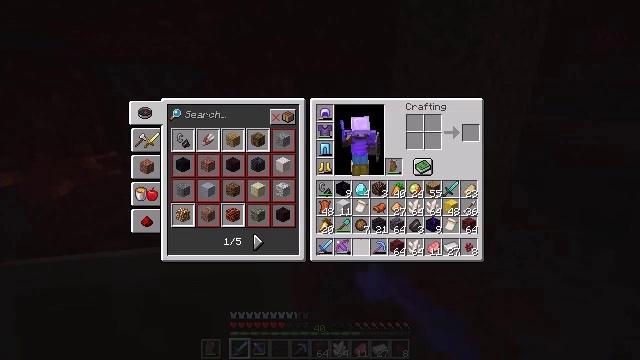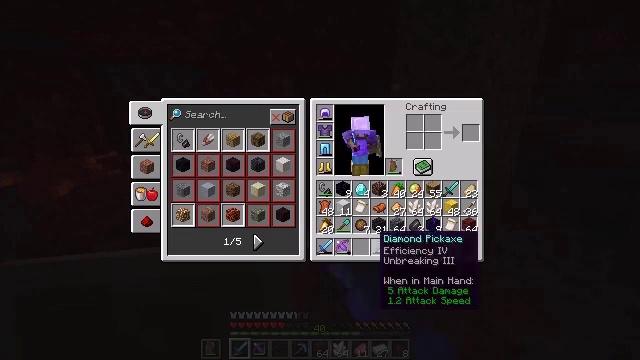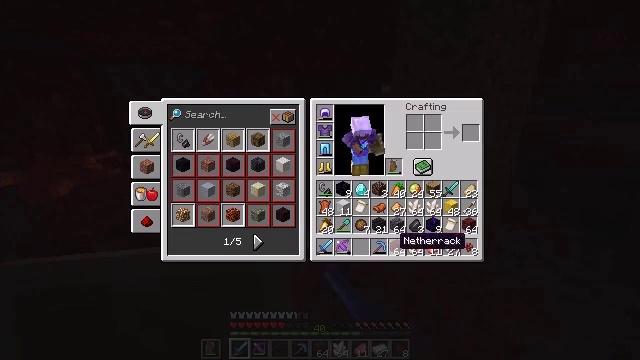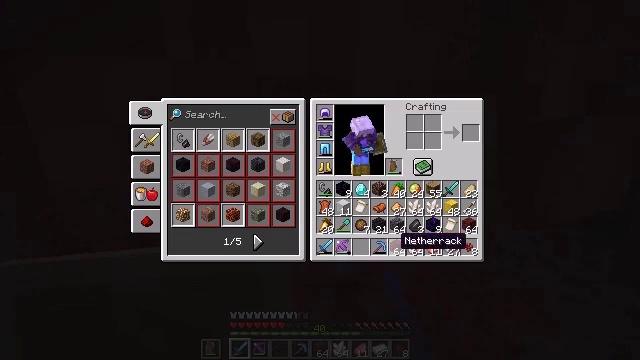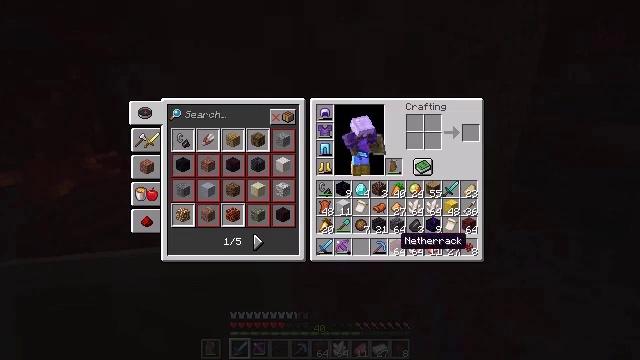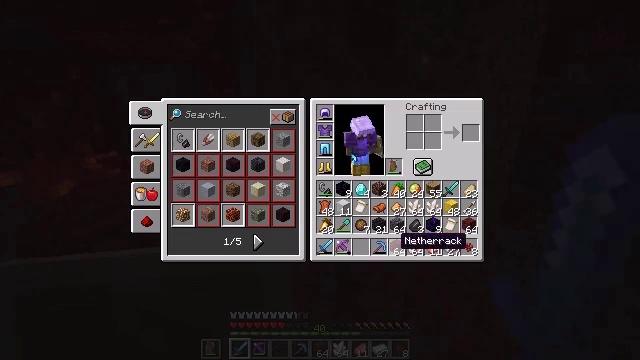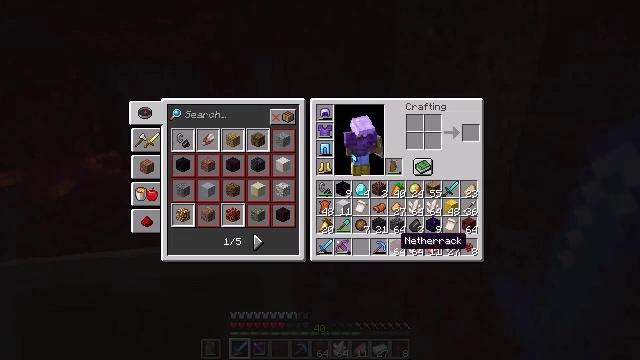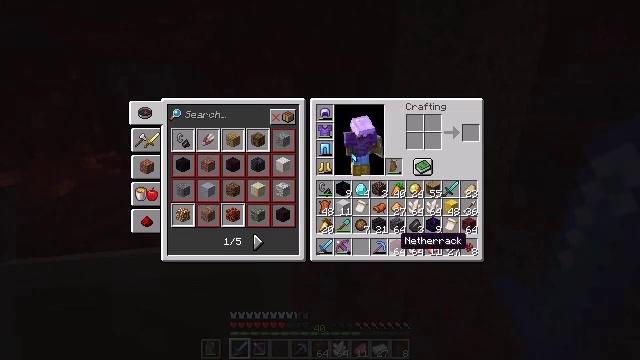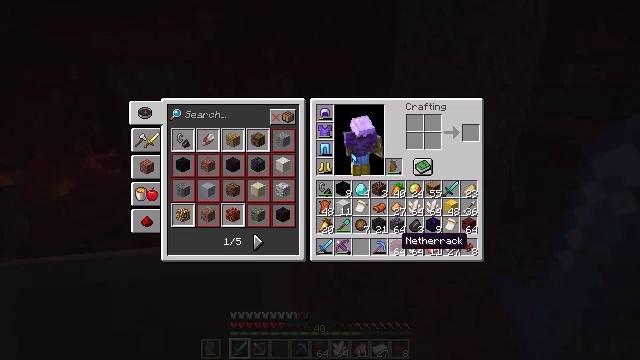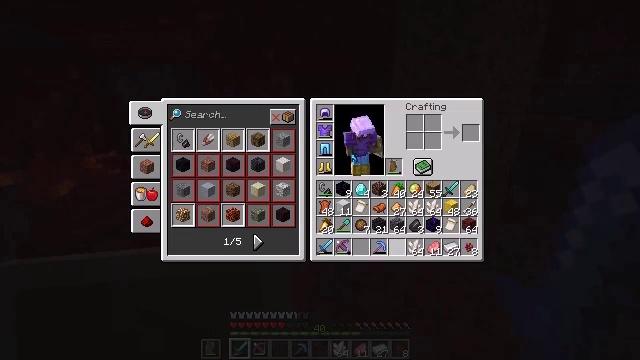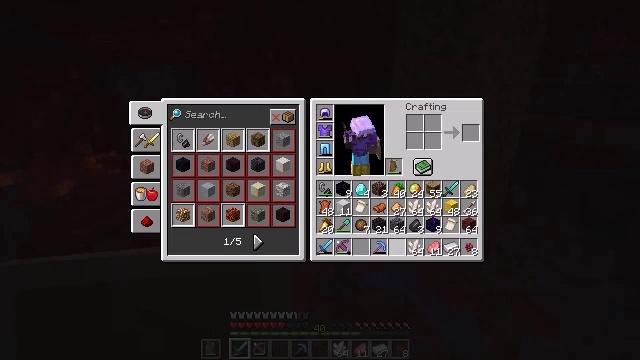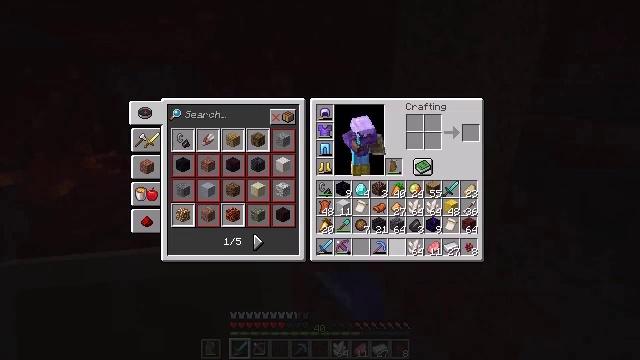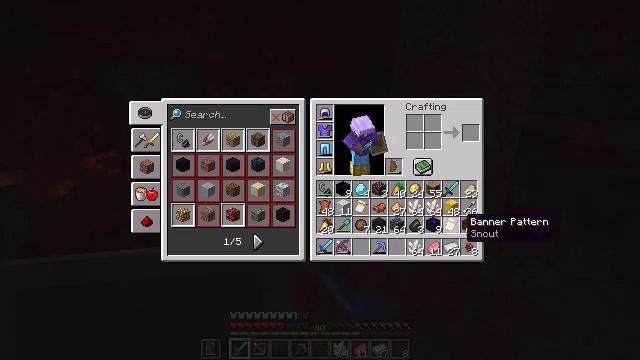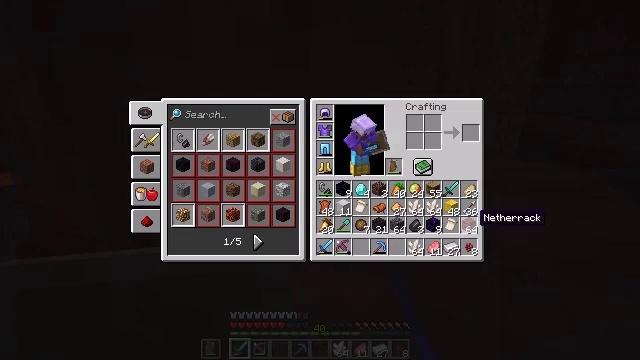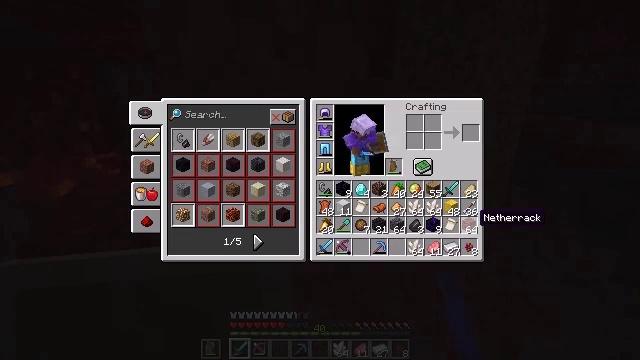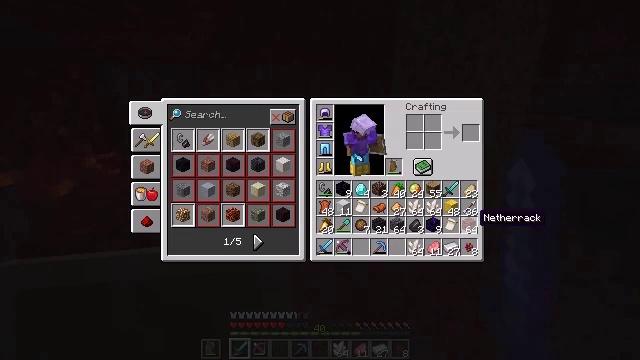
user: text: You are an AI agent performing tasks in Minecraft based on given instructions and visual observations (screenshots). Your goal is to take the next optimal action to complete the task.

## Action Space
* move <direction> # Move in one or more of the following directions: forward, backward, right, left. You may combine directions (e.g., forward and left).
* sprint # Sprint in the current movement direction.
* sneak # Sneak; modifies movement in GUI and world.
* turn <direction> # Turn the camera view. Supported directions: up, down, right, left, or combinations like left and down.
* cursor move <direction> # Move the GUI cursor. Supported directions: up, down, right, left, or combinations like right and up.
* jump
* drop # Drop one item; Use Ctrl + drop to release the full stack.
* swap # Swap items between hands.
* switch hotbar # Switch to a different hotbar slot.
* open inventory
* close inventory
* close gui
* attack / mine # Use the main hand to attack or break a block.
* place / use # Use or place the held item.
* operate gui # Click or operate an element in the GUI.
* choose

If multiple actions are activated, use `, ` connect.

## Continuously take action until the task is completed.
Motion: motion action
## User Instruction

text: Remove a netherrack from the inventory.
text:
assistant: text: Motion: sprint
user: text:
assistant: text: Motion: sprint, cursor move right
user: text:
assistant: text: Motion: sprint
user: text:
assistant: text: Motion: sprint
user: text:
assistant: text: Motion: sprint
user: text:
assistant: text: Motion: sprint
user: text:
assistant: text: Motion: sprint
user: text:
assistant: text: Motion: sprint
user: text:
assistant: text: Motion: sprint, drop
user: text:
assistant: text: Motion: sprint, drop
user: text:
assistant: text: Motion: sprint, drop
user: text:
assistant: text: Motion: sprint, cursor move right and up
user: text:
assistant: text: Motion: sprint, cursor move right
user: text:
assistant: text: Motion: sprint
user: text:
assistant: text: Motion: sprint
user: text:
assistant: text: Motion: sprint
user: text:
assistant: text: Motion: sprint
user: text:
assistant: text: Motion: sprint
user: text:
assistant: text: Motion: sprint
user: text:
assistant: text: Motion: sprint
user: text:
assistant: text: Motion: sprint, drop
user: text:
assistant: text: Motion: sprint, drop
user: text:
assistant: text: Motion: sprint
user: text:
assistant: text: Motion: sprint
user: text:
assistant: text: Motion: sprint
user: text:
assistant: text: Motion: no_op